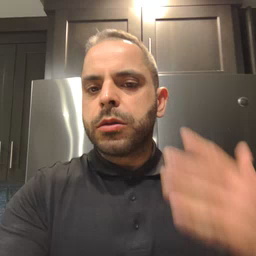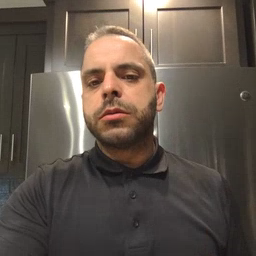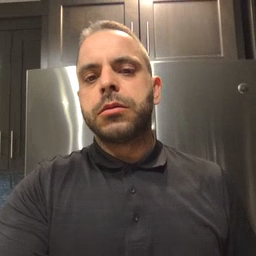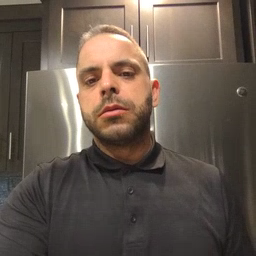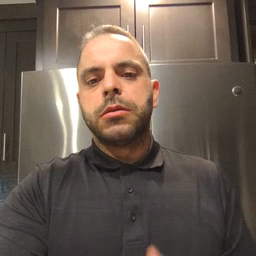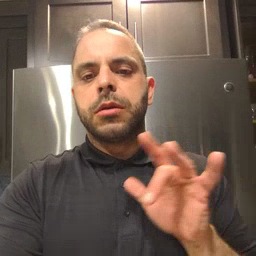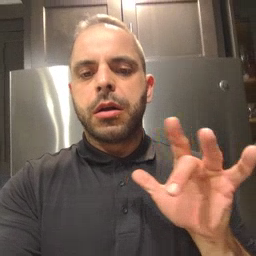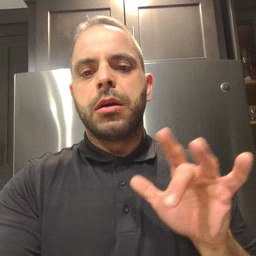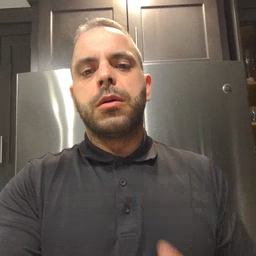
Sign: yucky